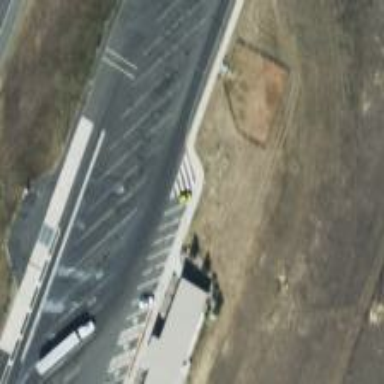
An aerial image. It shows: Rest area on the road with picnic tables.